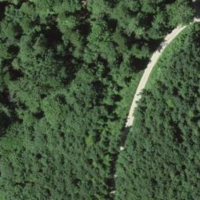
EUNIS habitat code: 44
Species observed at this site:
Circaea lutetiana